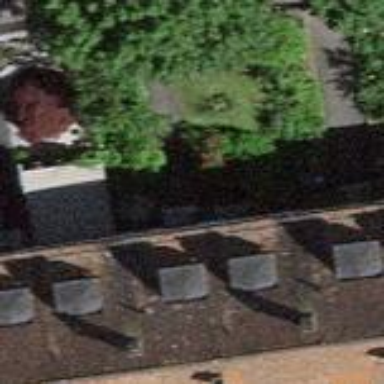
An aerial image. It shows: Terrace building.